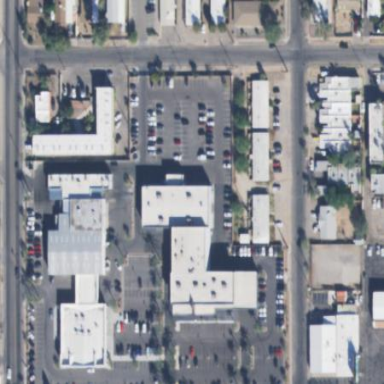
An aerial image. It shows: Car shop building.